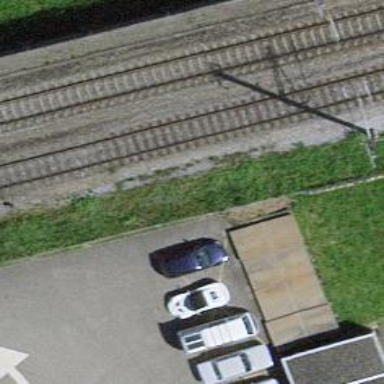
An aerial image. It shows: Single-track railway with electrified contact lines.